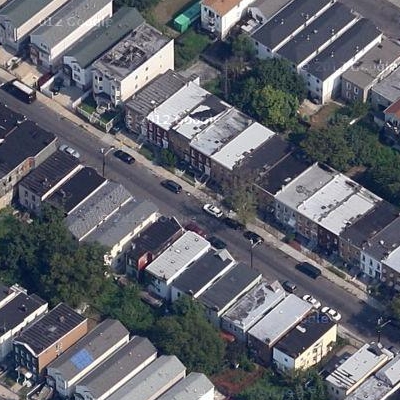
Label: Resident